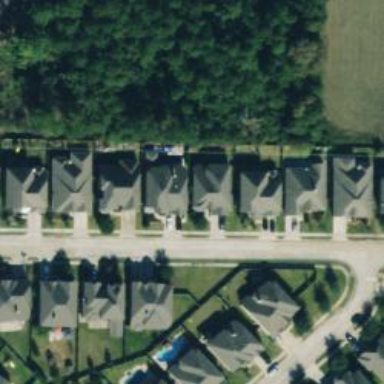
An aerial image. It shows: Residential road with separate sidewalk.